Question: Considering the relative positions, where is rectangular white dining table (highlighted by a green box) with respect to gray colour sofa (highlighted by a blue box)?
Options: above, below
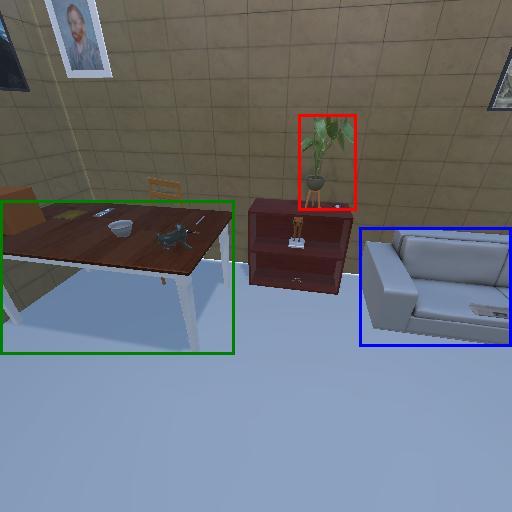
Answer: above